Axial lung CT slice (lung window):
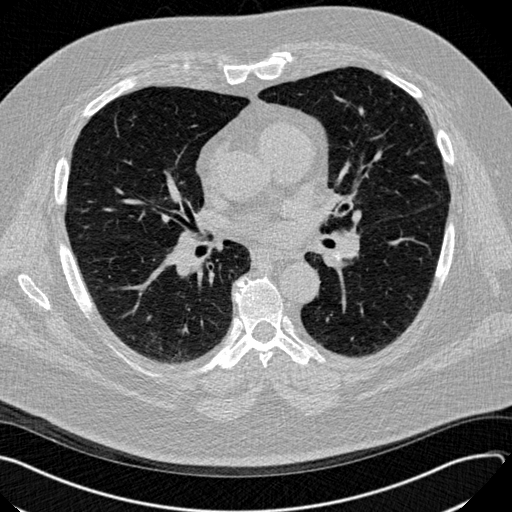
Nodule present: no